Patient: sex F, age 19
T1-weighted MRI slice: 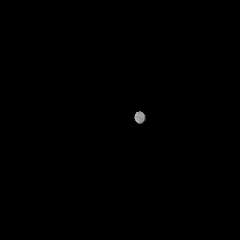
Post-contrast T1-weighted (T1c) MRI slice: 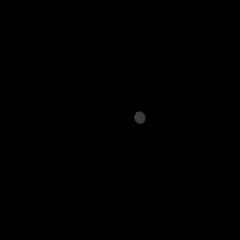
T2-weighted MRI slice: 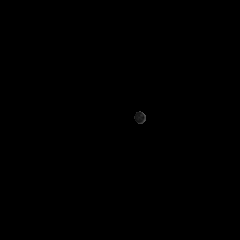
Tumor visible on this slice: no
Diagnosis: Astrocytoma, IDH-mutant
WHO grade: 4